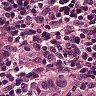
Metastatic tissue present: yes